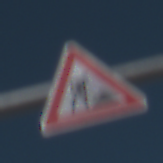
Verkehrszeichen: Arbeitsstelle
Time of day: MorningAfternoon
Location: Outdoor (Special)
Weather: Clear
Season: NotSpecified
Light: Natural